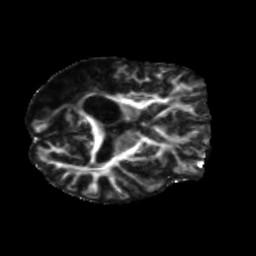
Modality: FA
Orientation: axial
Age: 61
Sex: male
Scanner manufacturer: siemens
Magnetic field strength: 3 T
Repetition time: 5.25 s
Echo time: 0.08 s